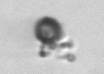
Label: bead